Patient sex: M
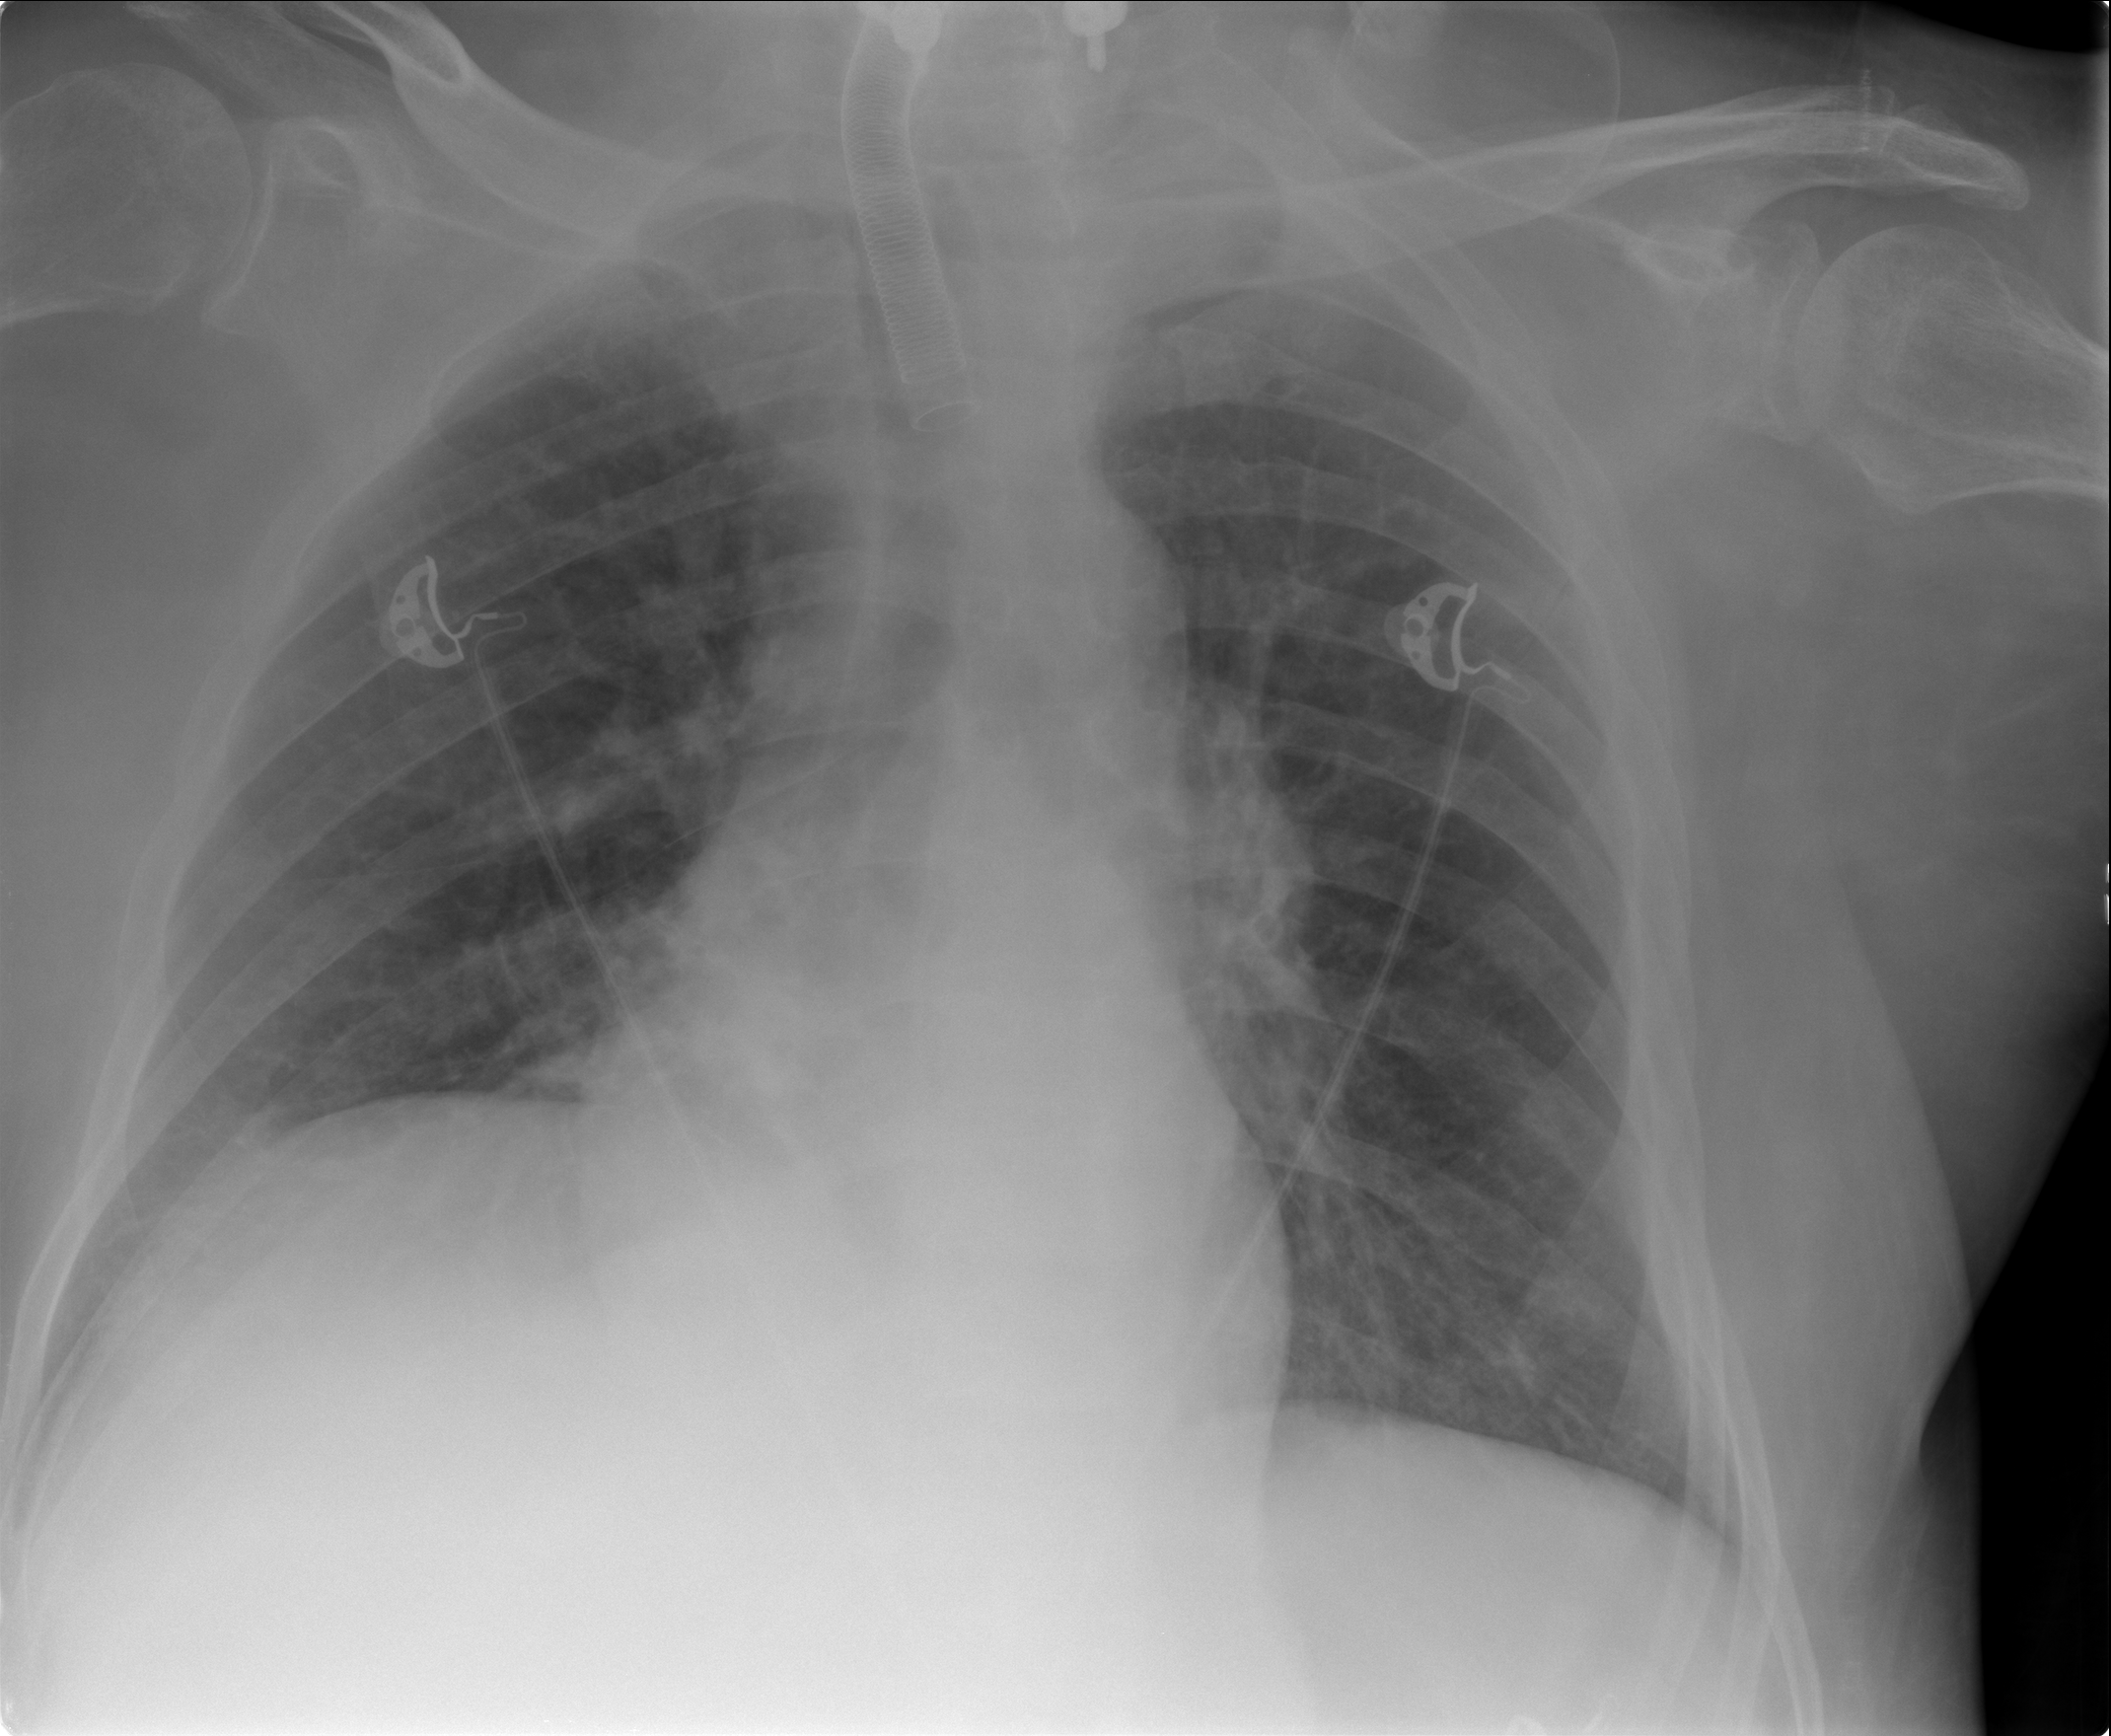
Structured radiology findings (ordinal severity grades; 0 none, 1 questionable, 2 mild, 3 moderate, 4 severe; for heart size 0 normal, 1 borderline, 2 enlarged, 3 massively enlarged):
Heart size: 0
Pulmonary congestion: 0
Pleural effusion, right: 0
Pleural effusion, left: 0
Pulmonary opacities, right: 1
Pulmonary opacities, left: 0
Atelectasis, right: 2
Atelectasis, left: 0